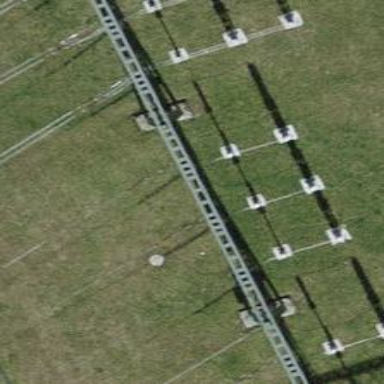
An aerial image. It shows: Insulator used in power equipment.